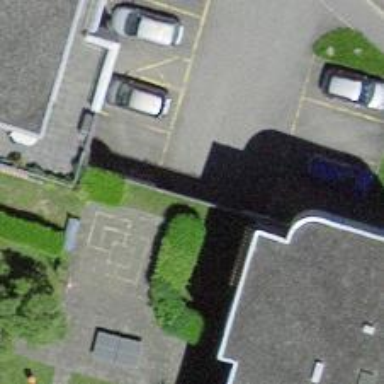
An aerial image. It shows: Parking entrance.